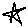
Label: star